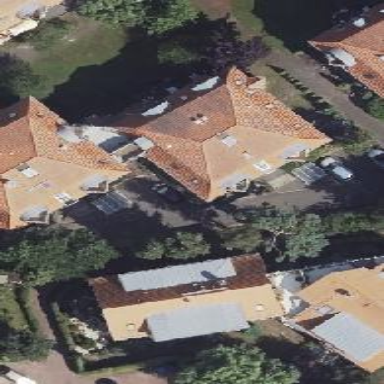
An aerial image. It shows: Charming apartments building with mansard roof design.